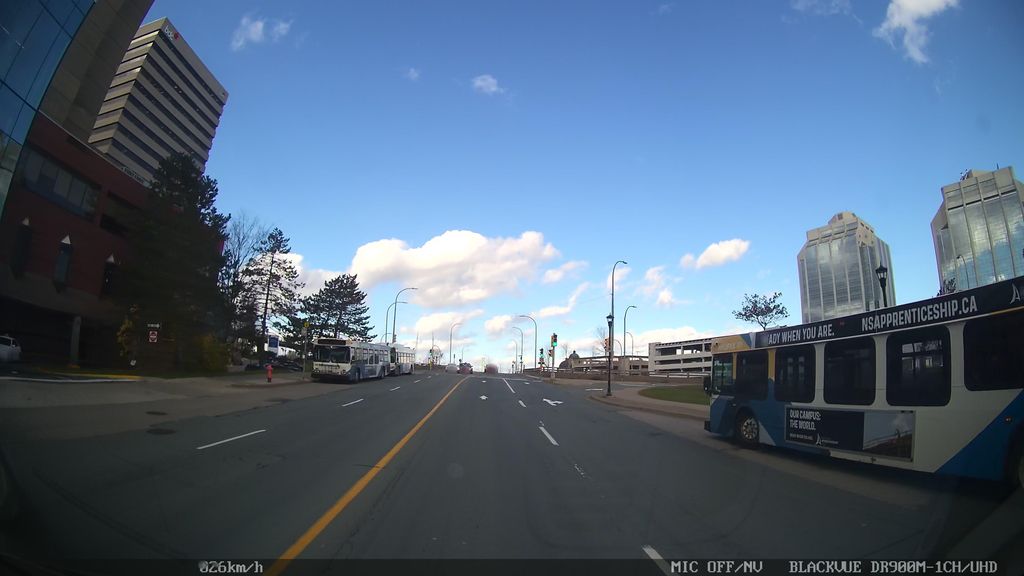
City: halifax